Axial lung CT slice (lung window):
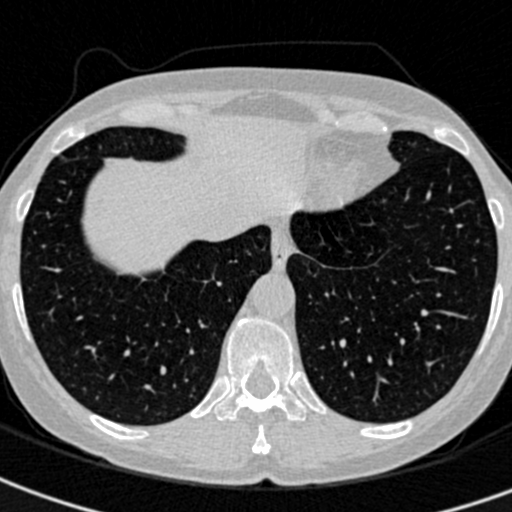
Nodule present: no